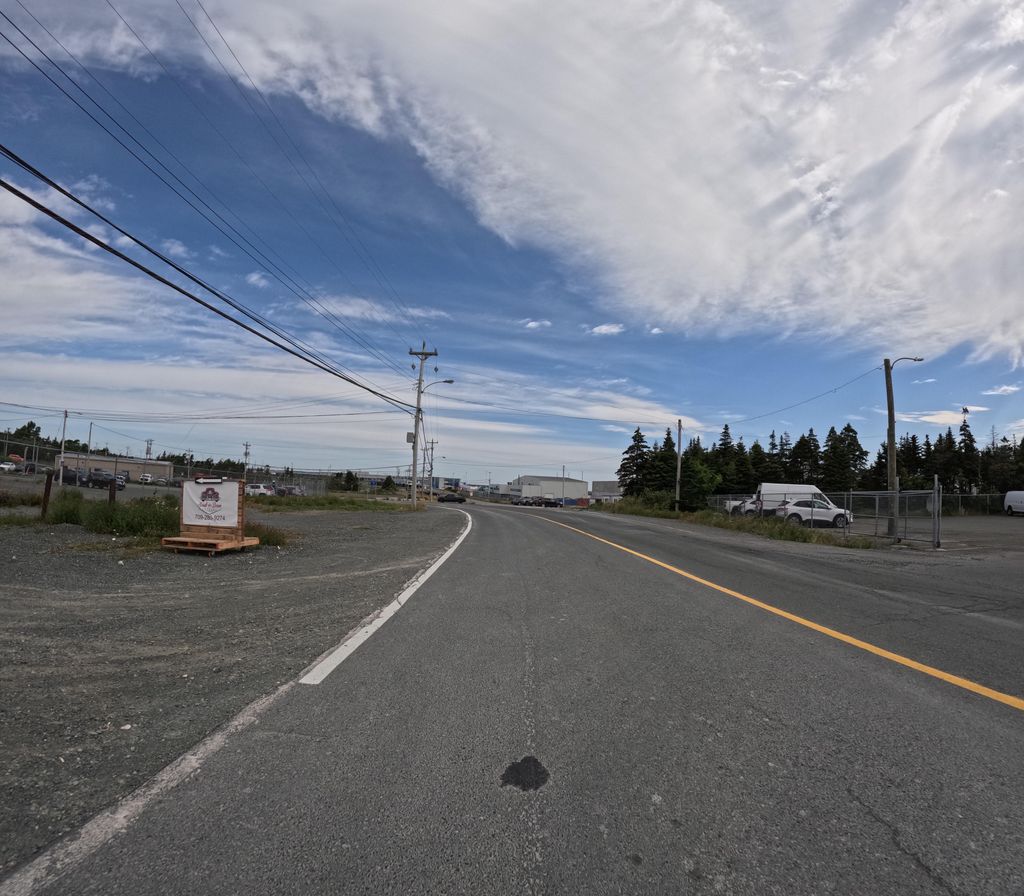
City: st_johns